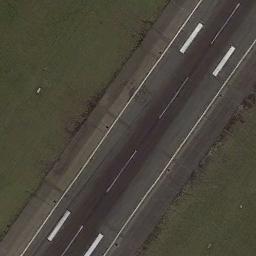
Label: runway